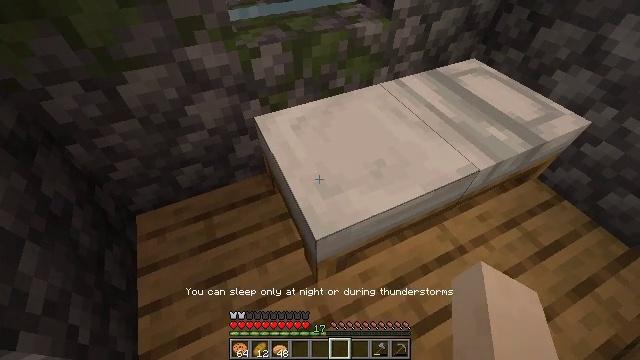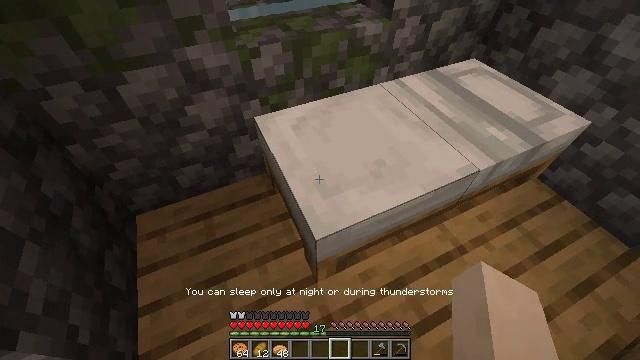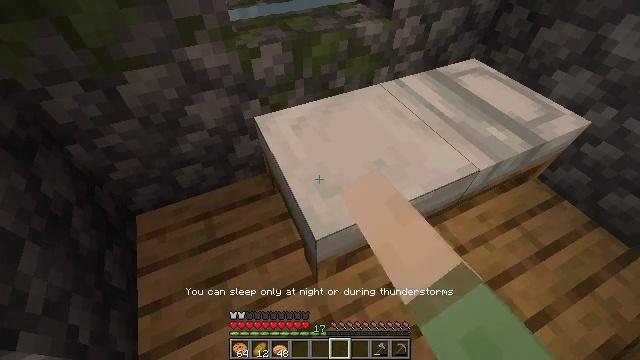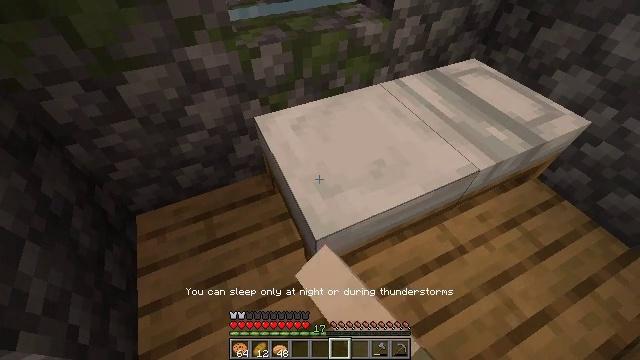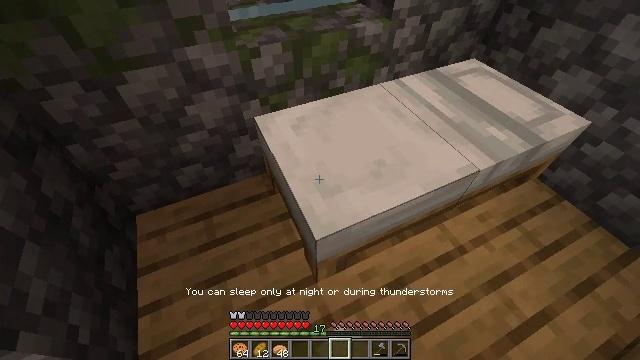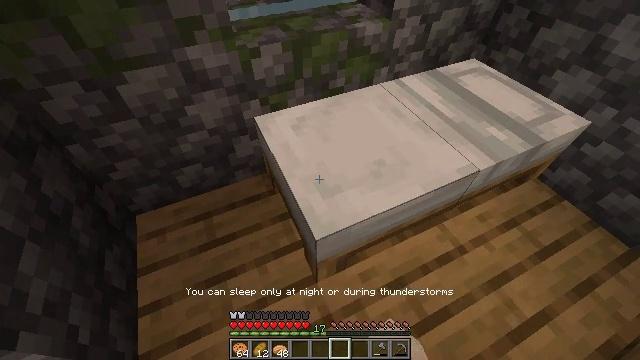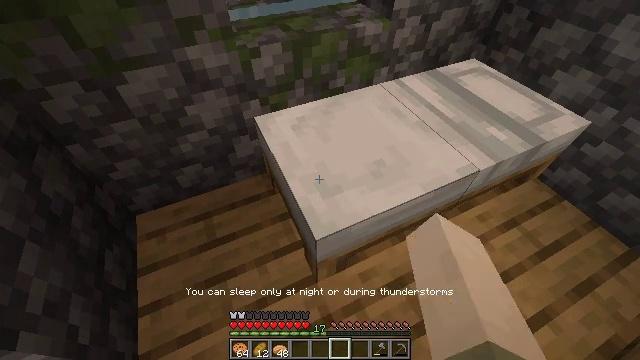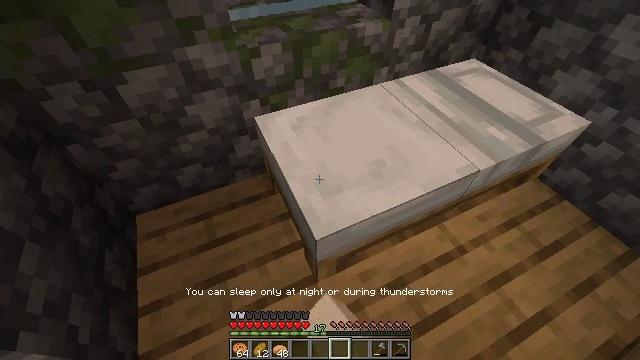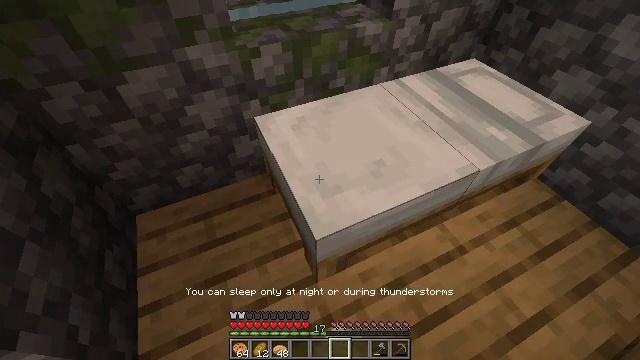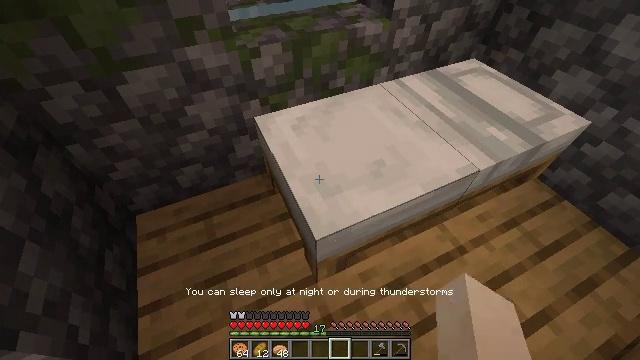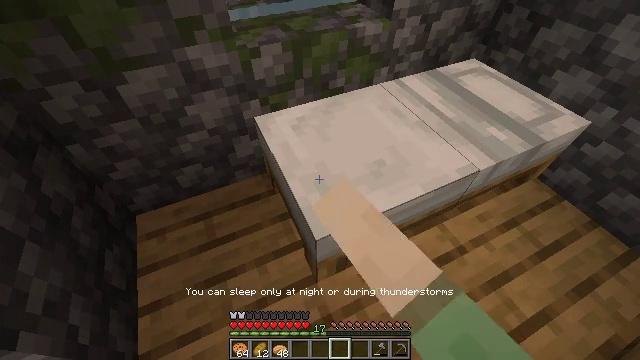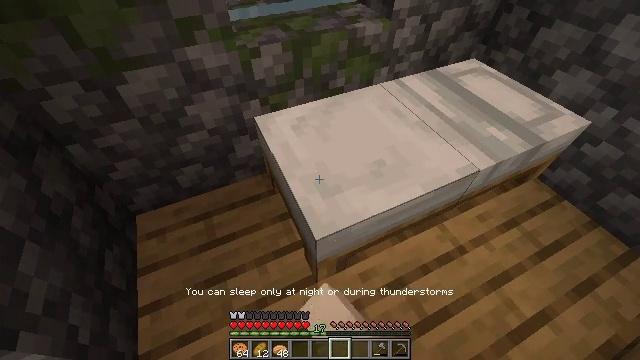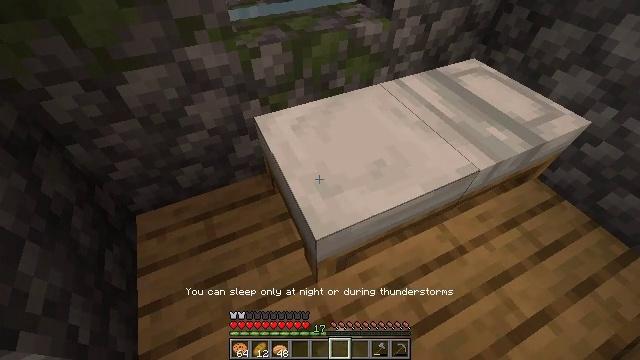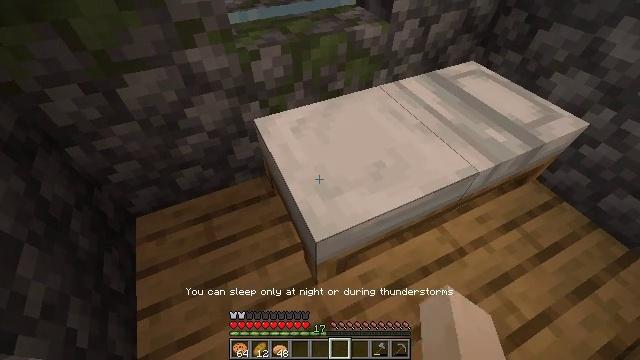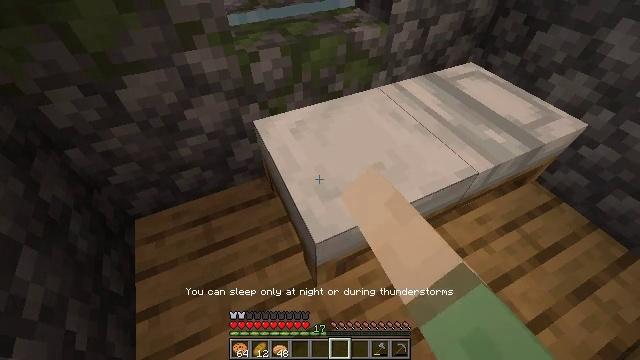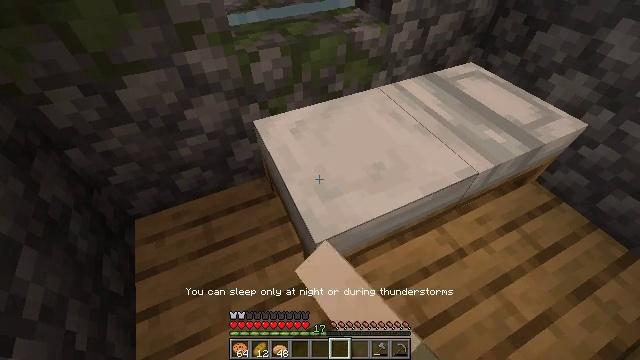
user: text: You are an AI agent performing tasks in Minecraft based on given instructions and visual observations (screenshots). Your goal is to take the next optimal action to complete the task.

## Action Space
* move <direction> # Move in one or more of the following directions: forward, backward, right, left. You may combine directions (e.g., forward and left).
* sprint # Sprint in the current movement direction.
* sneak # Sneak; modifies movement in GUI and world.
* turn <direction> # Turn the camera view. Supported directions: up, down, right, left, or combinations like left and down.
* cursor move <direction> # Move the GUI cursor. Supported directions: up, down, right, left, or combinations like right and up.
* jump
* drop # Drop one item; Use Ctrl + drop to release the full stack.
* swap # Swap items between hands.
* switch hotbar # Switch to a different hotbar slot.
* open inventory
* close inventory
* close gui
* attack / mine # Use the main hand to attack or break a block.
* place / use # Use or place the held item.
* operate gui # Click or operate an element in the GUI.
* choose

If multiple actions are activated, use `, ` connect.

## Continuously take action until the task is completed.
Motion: motion action
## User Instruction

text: Open the crafting table to make a suspicious stew.
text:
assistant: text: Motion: use / place
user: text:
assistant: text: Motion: use / place
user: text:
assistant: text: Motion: use / place
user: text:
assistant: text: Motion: use / place
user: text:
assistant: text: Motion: use / place
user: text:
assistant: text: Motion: use / place
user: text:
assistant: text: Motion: use / place
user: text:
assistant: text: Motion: use / place
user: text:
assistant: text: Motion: use / place
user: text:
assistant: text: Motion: use / place
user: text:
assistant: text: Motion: use / place
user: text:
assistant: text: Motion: use / place
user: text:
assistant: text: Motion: use / place
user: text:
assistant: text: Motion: use / place
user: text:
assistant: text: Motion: use / place
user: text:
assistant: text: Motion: use / place
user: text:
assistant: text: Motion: use / place
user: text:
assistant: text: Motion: turn right and up, use / place
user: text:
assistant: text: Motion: use / place
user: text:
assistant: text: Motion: use / place
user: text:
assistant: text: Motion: use / place
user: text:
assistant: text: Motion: use / place
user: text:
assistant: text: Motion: use / place
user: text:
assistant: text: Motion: use / place
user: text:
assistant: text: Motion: use / place
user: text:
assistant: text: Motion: use / place
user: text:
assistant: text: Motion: use / place
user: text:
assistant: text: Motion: use / place
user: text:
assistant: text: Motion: use / place
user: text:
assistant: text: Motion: use / place